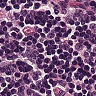
Metastatic tissue present: no